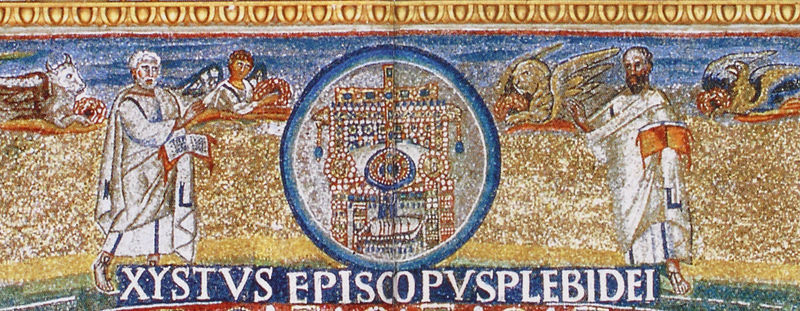
Titel: Mosaik in Apsis und Triumphbogen von Santa Maria Maggiore
Künstler: Jacopo Torriti
Standort: Rom, S. Maria Maggiore (EU - I - Latium)
Schlagwörter: adler, blau, flügel, gott, mann, vogel, weiß, gelb, grün, braun, männer, tiere, bart, wand, rahmen, gewand, gold, kreis, rund, engel, relief, schrift, kuh, bischof, detail, wandmalerei, robe, buch, kreuz, religion, text, buchstaben, volk, mosaik, altar, rom, löwen, christus, christlich, hostie, löwe, heilige, stier, prophet, pegasus, christentum, sphinx, perlstab, latein, tabernakel, markus, evangelist, evangelisten, fabeltiere, matthäus, buhstaben, xystus